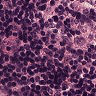
Metastatic tissue present: no